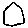
Label: hexagon